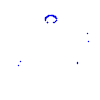
Particle: proton